Aerial crown-view tile of a tropical tree (Barro Colorado Island, Panama), acquired 20250818:
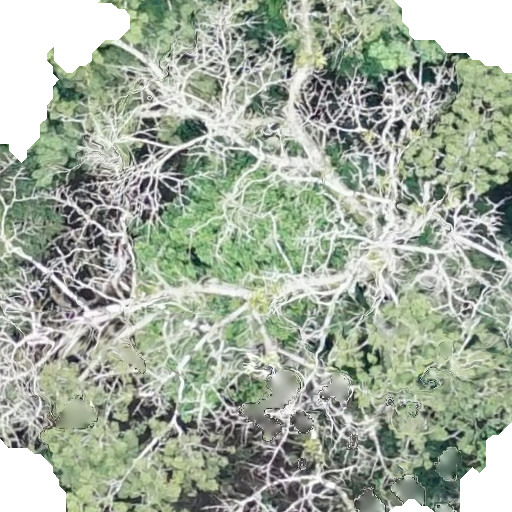
Species: Ceiba pentandra
GBIF accepted scientific name: Ceiba pentandra
Crown area: 429.048 m²